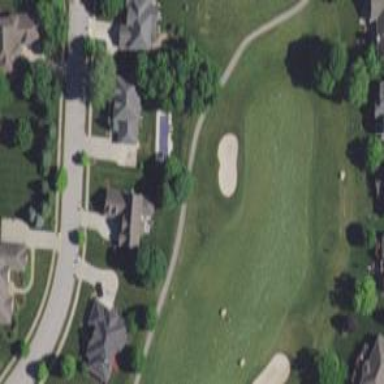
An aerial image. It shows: Path designated for golf carts.